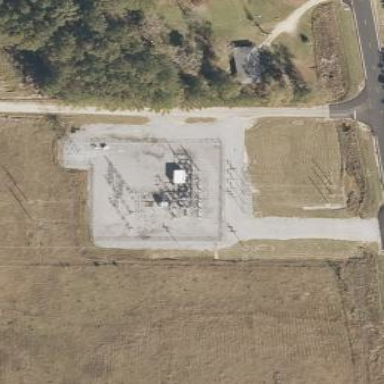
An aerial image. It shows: Distribution level power substation enclosed by fence.